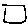
Label: square